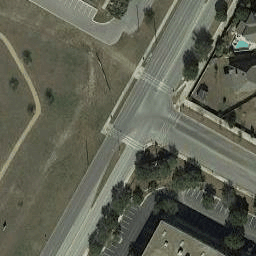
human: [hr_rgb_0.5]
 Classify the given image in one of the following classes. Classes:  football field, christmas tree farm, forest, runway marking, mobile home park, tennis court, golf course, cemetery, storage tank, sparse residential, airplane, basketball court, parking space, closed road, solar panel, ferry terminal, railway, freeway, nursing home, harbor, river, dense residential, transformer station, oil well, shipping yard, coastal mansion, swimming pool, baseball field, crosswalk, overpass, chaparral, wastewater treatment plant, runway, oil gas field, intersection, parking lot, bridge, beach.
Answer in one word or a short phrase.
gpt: intersection